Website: crate-barrel
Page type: delivery-shipping
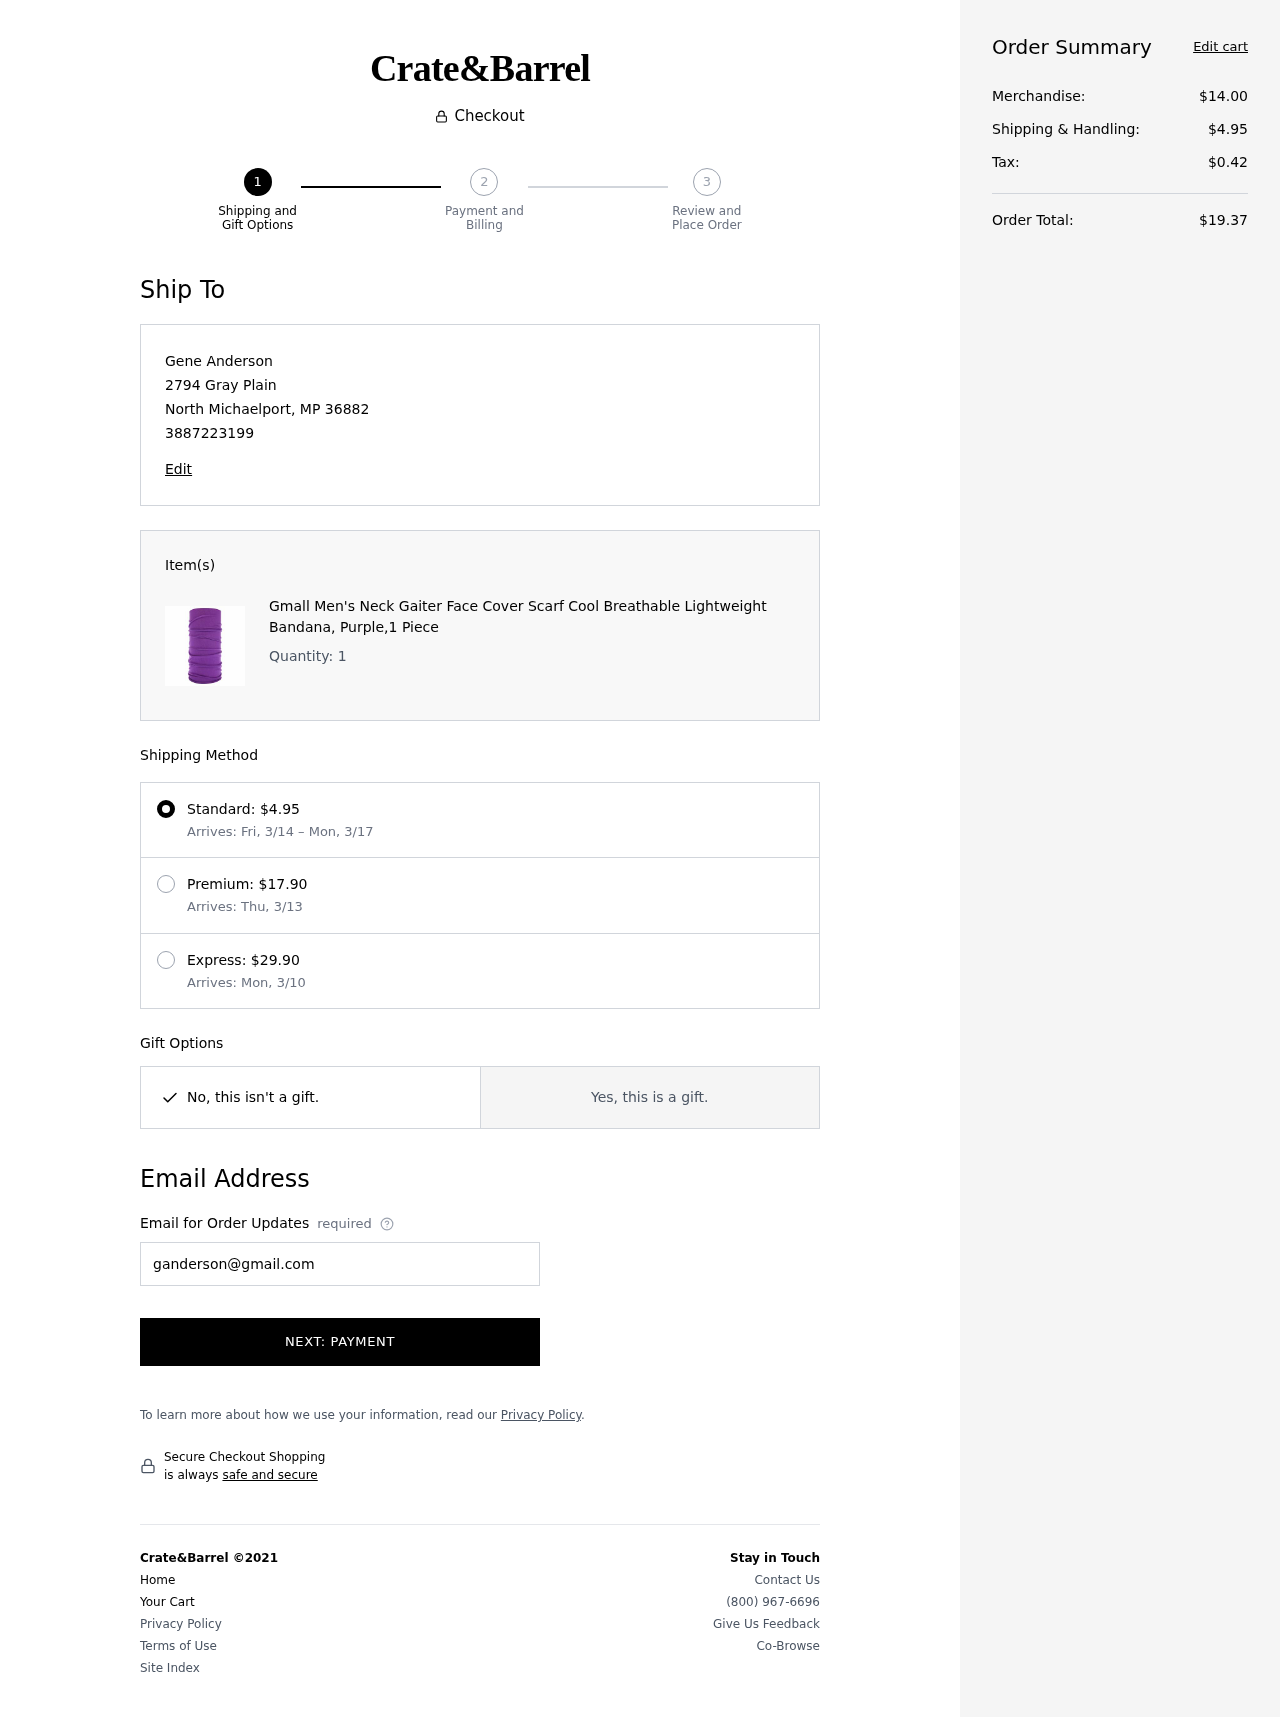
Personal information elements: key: PII_CITY
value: North Michaelport
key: PII_EMAIL
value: ganderson@gmail.com
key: PII_FULLNAME
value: Gene Anderson
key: PII_PHONE
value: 3887223199
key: PII_POSTCODE
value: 36882
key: PII_STATE_ABBR
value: MP
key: PII_STREET
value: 2794 Gray Plain
Product elements: key: PRODUCT1_NAME
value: Gmall Men's Neck Gaiter Face Cover Scarf Cool Breathable Lightweight Bandana, Purple,1 Piece
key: PRODUCT1_QUANTITY
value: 1
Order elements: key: ORDER_SHIPPING_COST
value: $4.95
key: ORDER_SHIPPING_DATE
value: Fri, 3/14
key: ORDER_DELIVERY_DATE
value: Mon, 3/17
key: ORDER_SHIPPING_COST2
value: $17.90
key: ORDER_DELIVERY_DATE2
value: Arrives: Thu, 3/13
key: ORDER_SHIPPING_COST3
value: $29.90
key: ORDER_DELIVERY_DATE3
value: Arrives: Mon, 3/10
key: ORDER_SUBTOTAL
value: $14.00
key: ORDER_TAX
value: $0.42
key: ORDER_TOTAL
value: $19.37